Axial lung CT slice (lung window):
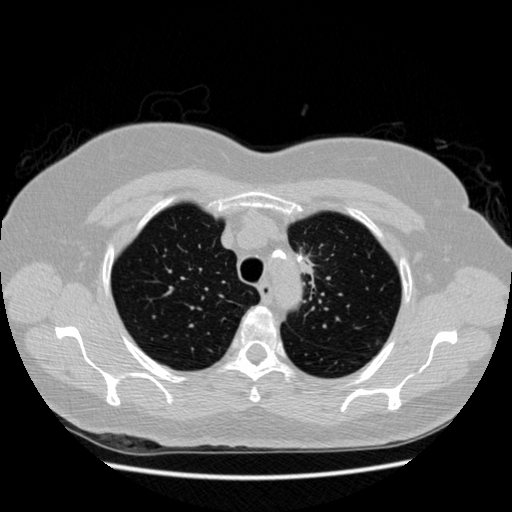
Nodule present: yes
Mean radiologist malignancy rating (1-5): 4